Question: To start off here's how the application works: (note: there are multiple users on the page like Patient M, Patient E, so on)
1) Next to Patient X's name is a button labeled . This is logged in the server side.
2) Upon clicking the button , the user is then presented with a dropdown (replacing the initial button) with the multiple locations the user could choose. Upon selecting a location from the select, the server side is updated again.
3) The user then might decide to choose multiple locations, repeating step 2
4) At the end, when the user is done selecting locations, he clicks on the in the same select where the user had clicked locations in steps 2 and 3, titled Check Out. Upon clicking this, it is sent to checkloc.php and logged.
5) Finally, the dropdown dissapears and the words Checked Out appear.
Unfortunately, the problem is that right now if I am Computer 1, and go through the process of clicking Check In, selecting a location, and checking out, this is completely apart from Computer 2 doing this.
Heres a diagram:

So basically I need a way to grab the server code every few seconds and update the form elements with the current values. I'm a pretty new programmer, so code and tutorials would be extra helpful. Also, like I just mentioned, I am a new programmer, so if my code could be cleaned up in any ways that would be fantastic.
Thanks for any and all help! I'm glad to clarify any questions you have!
Heres the code:
'''
<script src="http://code.jquery.com/jquery-1.8.2.js"></script>
<script type="text/javascript">
$(document).ready(function() {
$('.locationSelect').hide(); // Hide all Selects on screen
$('.finished').hide(); // Hide all checked Out divs on screen
$('.checkOut').hide();
$('.checkIn').click(function() {
var $e = $(this);
var data = $e.data("param").split('_')[1] ;
// gets the id of button
// You can map this to the corresponding button in database...
$.ajax({
type: "POST",
url: "checkin.php",
// Data used to set the values in Database
data: { "checkIn" : $(this).val(), "buttonId" : data},
success: function() {
// Hide the current Button clicked
$e.hide();
// Get the immediate form for the button
// find the select inside it and show...
$('.locationSelect').show();
$('.checkOut').show();
}
});
});
$('.locationSelect').change(function() {
$e = $(this);
var data = $e.data("param").split('_')[1] ;
// gets the id of select
// You can map this to the corresponding select in database...
$.ajax({
type: "POST",
url: "changeloc.php",
data: { "locationSelect" : $(this).val(), "selectid" : data},
success: function() {
// Do something here
}
});
});
$('.checkOut').click(function() {
var $e = $(this);
var data = $e.data("param").split('_')[1] ;
// gets the id of button
// You can map this to the corresponding button in database...
$.ajax({
type: "POST",
url: "checkout.php",
// Data used to set the values in Database
data: { "checkOut" : $(this).val(), "buttonId" : data},
success: function() {
// Hide the current Button clicked
$e.hide();
$('.locationSelect').hide();
// Get the immediate form for the button
// find the select inside it and show...
$('.finished').show();
}
});
});
});
</script>
'''
and html:
'''
<button class="checkIn" data-param="button_9A6D43BE-D976-11D3-B046-00C04F49F230">Check In</button>
<form method='post' class='myForm' action=''>
<select name='locationSelect' class='locationSelect' data-param="location_9A6D43BE-D976-11D3-B046-00C04F49F230">
<option value="0">Select a location</option>
<option value='1'>Exam Room 1</option>
<option value='2'>Exam Room 2</option>
<option value='3'>Exam Room 3</option>
<option value='4'>Exam Room 4</option>
</select>
</form>
<button class="checkOut" data-param="cbutton_9A6D43BE-D976-11D3-B046-00C04F49F230">Check Out</button>
<div class='finished' style='color:#ff0000;'>Checked Out</div>
'''
heres the server side code ( I split it into three pages just for testing)
checkin.php
'''
<?php
date_default_timezone_set('America/Denver');
$apptid = $_REQUEST['buttonId'];
$currentlocationstart = date("Y-m-d H:i:s");
if(isset($_REQUEST['checkIn'])){
$checkin = 0;
}
$hostname = 'localhost';
$username = '*******';
$password = '******';
$conn = new PDO("mysql:host=$hostname;dbname=sv", $username, $password);
$sql = "UPDATE schedule SET currentlocation = ?, currentlocationstart = ? WHERE apptid= ? ";
$q = $conn->prepare($sql);
$q->execute(array($checkin,$currentlocationstart, $apptid));
?>
'''
locationchange.php
'''
<?php
date_default_timezone_set('America/Denver');
$apptid = $_REQUEST['selectId'];
$currentlocationstart = date("Y-m-d H:i:s");
if(isset($_REQUEST['locationSelect'])){
$currentLocation = $_REQUEST['locationSelect'];
}
$hostname = 'localhost';
$username = '*****';
$password = '*******';
$conn = new PDO("mysql:host=$hostname;dbname=sv", $username, $password);
$sql = "UPDATE schedule SET currentlocation = ?, currentlocationstart = ? WHERE apptid= ? ";
$q = $conn->prepare($sql);
$q->execute(array($currentlocation,$currentlocationstart, $apptid));
?>
'''
and checkout.php
'''
<?php
date_default_timezone_set('America/Denver');
$apptid = $_REQUEST['buttonId'];
$currentlocationstart = date("Y-m-d H:i:s");
if(isset($_REQUEST['checkOut'])){
$checkin = 1000;
}
$hostname = 'localhost';
$username = '*********';
$password = '********';
$conn = new PDO("mysql:host=$hostname;dbname=sv", $username, $password);
$sql = "UPDATE schedule SET currentlocation = ?, currentlocationstart = ? WHERE apptid= ? ";
$q = $conn->prepare($sql);
$q->execute(array($checkin,$currentlocationstart, $apptid));
?>
'''
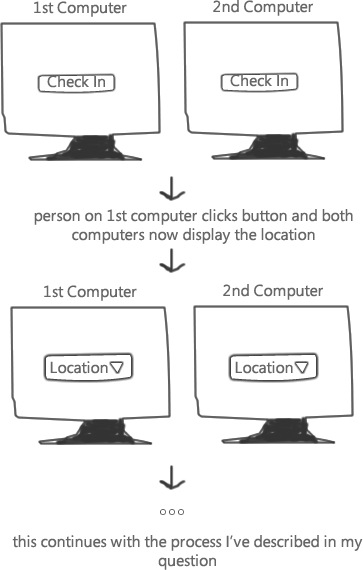
Answer: You are referring to a methodology known as a "heartbeat". I am going to post an example here, but first I'd like to give you a few pointers since, as you said, you are a new dev :).
1) With JQuery, try to avoid using the class selector. It's notoriously slow. Use the id selector wherever possible, or the nodename selector with a narrowed search scope if it isn't possible. The browser uses the ID as a sort of "index" or "key" to the dom element, so it is the fastest search.
2) PRELOAD! Even if you are going to use class selectors, don't do
'''
$('.locationSelect')
'''
Over and over. If you are going to reference the same DOM element more than once, do this:
'''
var locationSelect = $('.locationSelect'); //this creates a reference
$(locationSelect).whatever() //this uses the reference
'''
By doing this, you are only searching the DOM once. It won't seem like a big deal with smaller apps, but as your app becomes more and more complicated, it takes more and more time to search to DOM for elements. By using a reference, you only search once.
3) (Optional) I would RECOMMEND using an MVC platform like AngularJS (which is written by Google). MVC, or Model View Controller, allows you to update a "Model" (basically a JavaScript Object) and the "View" (the HTML) automatically adjusts its value using something called UI-Bindings. It's a great way to go about developing an app from the get-go, but if you are already knee-deep in plain-jane code, it may not be practical for you. I'd still take a look at their tutorial to see what it could offer you: <URL>
Now on to your original question! Yes, this is completely possible with jQuery by using a methodology known as a heartbeat. A heartbeat allows you to emulate data persistence between the server and client. The more frequent the heartbeat, the more in-sync your clients will be, but the greater load on your webserver as well. It's a balancing act.
In a nutshell, it works something like this:
'''
setInterval(function(){
$.ajax({
url: 'heartbeatscript.php',
method: 'post'
//whatever data you want to send
}).done(function(data){
//do whatever with the returned result
});
},heartbeatInterval); //heartbeatInterval will be however many MS you want
'''
I would also recommend using JSON to communicate between the client and server. JSON is easy to parse on both ends, and on the client end it is simply the fastest mechanism for parsing bulk data. JSON is parsed directly into a JavaScript object because the notation is literally what JS uses to store object Data within the browser anyway. XML is also a good choice. Both are very easy to get started with:
Client Side:
You can use jQuery to parse rudimentary XML:
'''
$('nodeName',xml);
'''
You can parse JSON into a JSO like this:
'''
var JSO = JSON.parse(JSONString);
'''